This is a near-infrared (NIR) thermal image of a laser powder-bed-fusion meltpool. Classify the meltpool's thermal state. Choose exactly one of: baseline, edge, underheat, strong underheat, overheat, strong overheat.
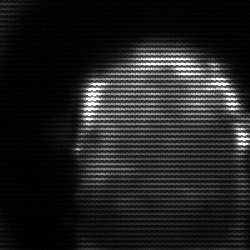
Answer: baseline